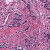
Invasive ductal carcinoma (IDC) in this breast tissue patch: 0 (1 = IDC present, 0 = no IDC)